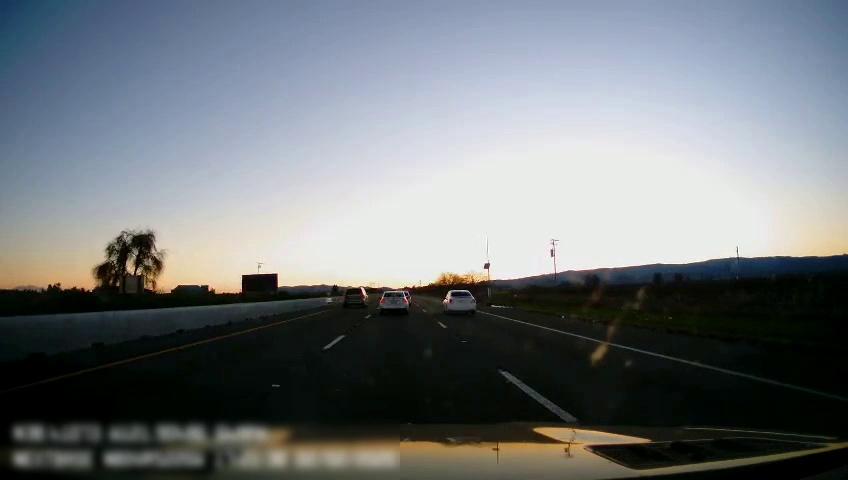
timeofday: Day
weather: Sunny
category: Drivable Space
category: Vehicles | Car
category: Vehicles | Car
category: Vehicles | SUV
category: Lanes | Current Lane
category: Lanes | Current Lane
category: Lanes | Alternate Lane
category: Lanes | Alternate Lane